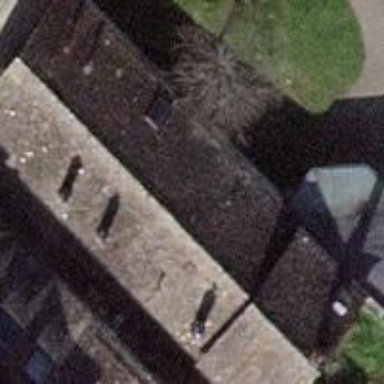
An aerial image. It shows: Building with toilets inside.